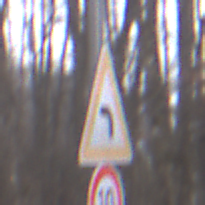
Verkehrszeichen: KurveLinks
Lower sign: Geschwindigkeit10
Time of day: Midday
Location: Outdoor (Nature)
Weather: Overcast
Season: Autumn
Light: Natural